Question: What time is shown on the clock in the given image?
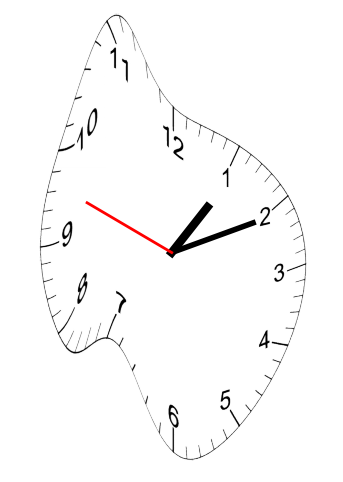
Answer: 01:10:48